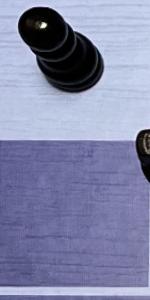
Label: Empty